Question: I'm using iText 7 to duplicate pdf pages and numbering these pages. So I don't need to numbering them manually. But there's a problem with the numbers in the generated pdf file. Here's what it looks like :

And I have think about it for many hours, still can't figure it out.
My code :
'''
import com.itextpdf.io.font.FontConstants;
import com.itextpdf.kernel.font.PdfFontFactory;
import com.itextpdf.kernel.pdf.PdfDocument;
import com.itextpdf.kernel.pdf.PdfPage;
import com.itextpdf.kernel.pdf.PdfReader;
import com.itextpdf.kernel.pdf.PdfWriter;
import com.itextpdf.kernel.pdf.canvas.PdfCanvas;
import java.io.File;
import java.io.IOException;
public class NumberingInJava {
public static final String SRC = "D:/temp/num_src.pdf";
public static final String DEST = "D:/temp/edited_numbering.pdf";
public static final String[] NUM4SAMPLE = {"02A", "03A", "03B", "03C", "04A", "08A"};
public static final double XCOOR = 230;
public static final double YCOOR = 795;//755
public static void main(String[] args) throws IOException {
File file = new File(DEST);
file.getParentFile().mkdirs();
new NumberingInJava().manipulatePdf(SRC, DEST, NUM4SAMPLE);
}
private void manipulatePdf(String src, String dest, String[] numbering4what) throws IOException {
//Initialize PDF document
PdfDocument pdfDocToRead = new PdfDocument(new PdfReader(src));
PdfDocument pdfDocToWrite = new PdfDocument(new PdfWriter(dest));
for(String s : numbering4what) {
println(s);
}
String number = null;
PdfPage tempPage = null;
for (int i=0; i<numbering4what.length; i++) {
pdfDocToRead.copyPagesTo(1, 2, pdfDocToWrite);
number = numbering4what[i];
println(number);
tempPage = pdfDocToWrite.getPage(2*(i+1)-1);
numberingPage(tempPage, number);
println("pdfDocToWrite.numberOfPages : "+pdfDocToWrite.getNumberOfPages());
}
pdfDocToRead.close();
pdfDocToWrite.close();
println("
Number added!");
}
private void numberingPage(PdfPage pdfPage, String number) throws IOException {
println(pdfPage);
PdfCanvas canvas = new PdfCanvas(pdfPage);
canvas.beginText().setFontAndSize(PdfFontFactory.createFont(FontConstants.HELVETICA), 22)
.moveText(XCOOR, YCOOR)
.showText(number)
.endText();
println("number: "+number);
}
private void println(Object obj) {
System.out.println(obj);
}
}
'''
The console output:
number: 02A
pdfDocToWrite.numberOfPages : 2
03A
com.itextpdf.kernel.pdf.PdfPage@11aa95a
number: 03A
pdfDocToWrite.numberOfPages : 4
03B
com.itextpdf.kernel.pdf.PdfPage@bc05a6
number: 03B
pdfDocToWrite.numberOfPages : 6
03C
com.itextpdf.kernel.pdf.PdfPage@ef309d
number: 03C
pdfDocToWrite.numberOfPages : 8
04A
com.itextpdf.kernel.pdf.PdfPage@1fc609f
number: 04A
pdfDocToWrite.numberOfPages : 10
08A
com.itextpdf.kernel.pdf.PdfPage@173813a
number: 08A
pdfDocToWrite.numberOfPages : 12Number added!Process finished with exit code 0
EDIT:
I have uploaded a simulated document and an edited document on dropbox, here it is:
<URL>
<URL>
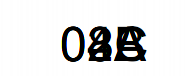
Answer: ### The cause
The problem is caused iText trying to make the result PDF small:
When you copy the pages of 'pdfDocToRead' multiple times to 'pdfDocToWrite', the actual page content stream, page resources, etc. are copied only once, merely a small object referencing these data is generated once for each copy and page.
This optimization is not yet the problem, but a further micro-optimization is, in
'''
PdfCanvas canvas = new PdfCanvas(pdfPage);
'''
this 'PdfCanvas' helper method is used to retrieve the content stream to which content will be added:
'''
private static PdfStream getPageStream(PdfPage page) {
PdfStream stream = page.getContentStream(page.getContentStreamCount() - 1);
return stream == null || stream.getOutputStream() == null || stream.containsKey(PdfName.Filter) ? page.newContentStreamAfter() : stream;
}
'''
As you see, usually a new content stream is added to the page ('page.newContentStreamAfter()'); only if there already is a content stream and this stream has no filter (e.g. for compression), this existing content stream is used to append data to.
In case of your document the single content stream copied for each source page is not compressed. Thus, those two optimizations result in all your 'PdfCanvas canvas' instances appending to the same single content stream.
### A work-around
The obvious work-around consists of circumventing the latter optimization: Replace the line
'''
PdfCanvas canvas = new PdfCanvas(pdfPage);
'''
by
'''
PdfCanvas canvas = new PdfCanvas(pdfPage.newContentStreamAfter(), pdfPage.getResources(), pdfPage.getDocument());
'''
<URL>'numberingPage'
This essentially is what also would have happened if the original content stream was compressed.
(In general one might actually have to add a new content stream before the current with a save-graphics-state instruction and initially add a restore-graphics-state instruction to the new content stream after the current; in case of your sample document, though, this is not necessary because the graphics state is not adversely changed by the current content.)